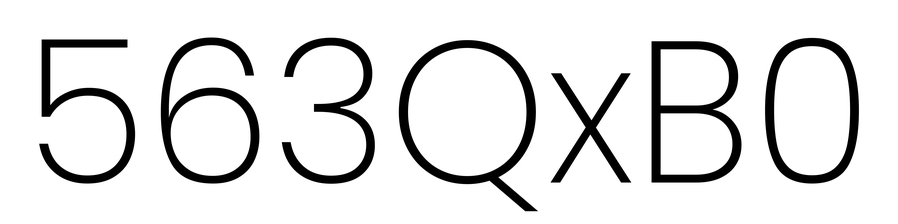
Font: Poppins-ExtraLight